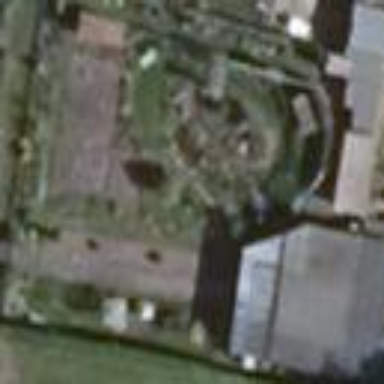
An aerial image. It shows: Plot in the allotments.